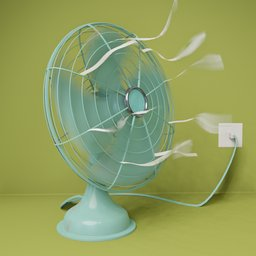
Label: electronics